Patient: sex M, age 34
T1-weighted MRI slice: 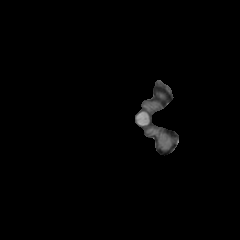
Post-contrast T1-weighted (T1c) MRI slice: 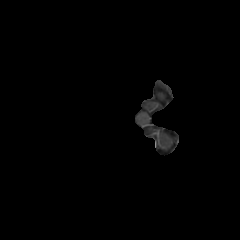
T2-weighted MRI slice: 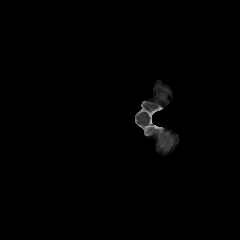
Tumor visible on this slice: no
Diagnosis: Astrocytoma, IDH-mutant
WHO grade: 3